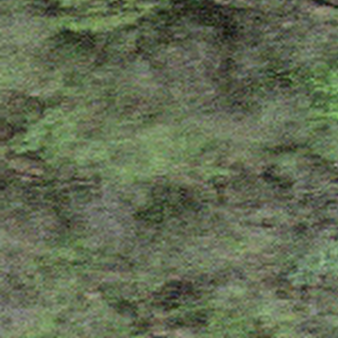
Label: other